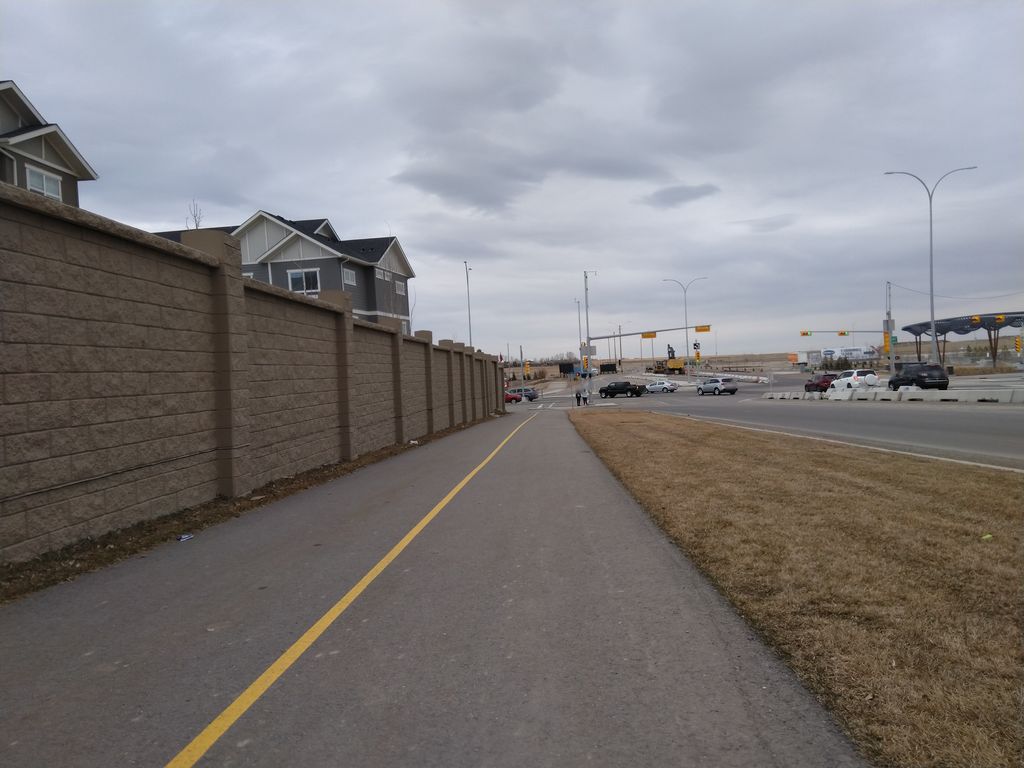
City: calgary